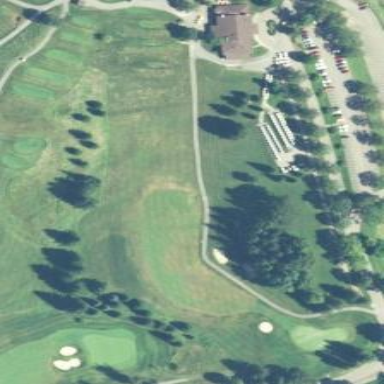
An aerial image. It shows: Rough grass area used for golfing.